Field crop: tomato
Growth stage: 1
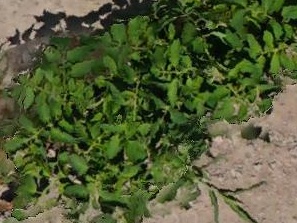
Species: tomato